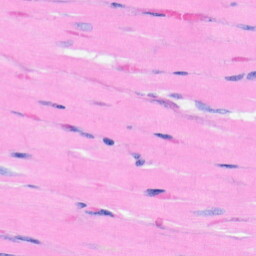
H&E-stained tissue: Heart